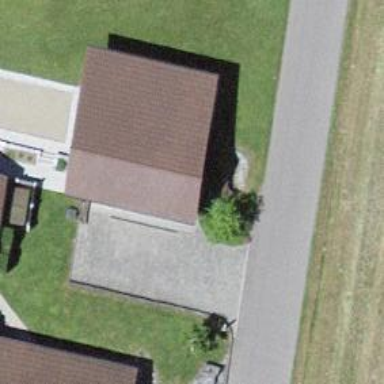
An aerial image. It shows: Garage building.